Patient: sex M, age 31
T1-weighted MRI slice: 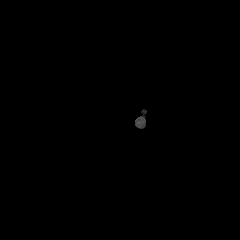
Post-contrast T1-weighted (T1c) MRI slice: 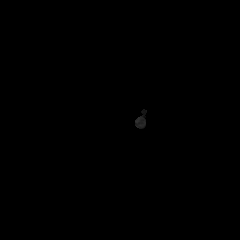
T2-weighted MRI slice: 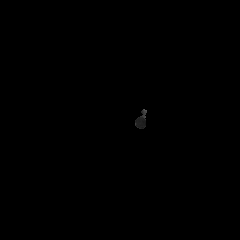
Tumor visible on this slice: no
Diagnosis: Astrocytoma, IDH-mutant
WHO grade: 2